Question: I have a list of datetime objects representing events log:
'''
[datetime.datetime(2014, 12, 16, 0, 18, 12),
datetime.datetime(2014, 12, 16, 0, 18, 27),
datetime.datetime(2014, 12, 16, 0, 18, 27),
datetime.datetime(2014, 12, 16, 0, 19, 9),
datetime.datetime(2014, 12, 16, 0, 19, 39),
datetime.datetime(2014, 12, 16, 0, 19, 49),
datetime.datetime(2014, 12, 16, 0, 20, 2),
datetime.datetime(2014, 12, 16, 0, 20, 19),
datetime.datetime(2014, 12, 16, 0, 20, 47),
...
datetime.datetime(2014, 12, 16, 6, 23, 43),
datetime.datetime(2014, 12, 16, 6, 25, 45)]
'''
How can I create plot with count of events per each second? E.g. value should be:
- - - -
I tried something like this:
'''
pd.Series([1 for _ in xrange(len(events_list))], index=events_list).plot()
'''
and this:
'''
df = pd.DataFrame({'ts': t, 'value': 1} for t in events_list)
df.pivot_table(index='ts', columns='value', aggfunc=len, fill_value=0).plot()
'''
and obviously I'm getting wrong result:

Can I ask to guide me through this?
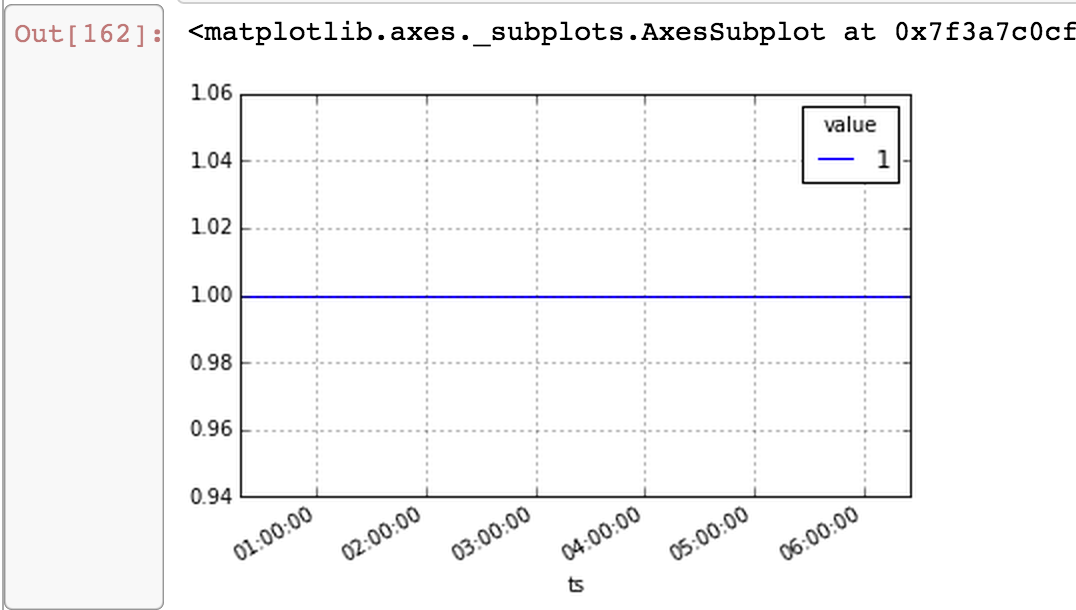
Answer: You may want to use 'value_counts' to count the number the instances of a particular time event and then resample the dataframe to fill na, like so,
'''
import pandas as pd
import datetime
events = [datetime.datetime(2014, 12, 16, 0, 18, 12),
datetime.datetime(2014, 12, 16, 0, 18, 27),
datetime.datetime(2014, 12, 16, 0, 18, 27),
datetime.datetime(2014, 12, 16, 0, 19, 9),
datetime.datetime(2014, 12, 16, 0, 19, 39),
datetime.datetime(2014, 12, 16, 0, 19, 49),
datetime.datetime(2014, 12, 16, 0, 20, 2),
datetime.datetime(2014, 12, 16, 0, 20, 19),
datetime.datetime(2014, 12, 16, 0, 20, 47),
datetime.datetime(2014, 12, 16, 6, 23, 43),
datetime.datetime(2014, 12, 16, 6, 25, 45)]
df = pd.DataFrame ({'ts' : events})
df2 = df.ts.value_counts()
df2 = df2.resample('s').fillna(0)
print (df2.head(30))
'''
This should yield,
'''
2014-12-16 00:18:12 1
2014-12-16 00:18:13 0
2014-12-16 00:18:14 0
2014-12-16 00:18:15 0
2014-12-16 00:18:16 0
2014-12-16 00:18:17 0
2014-12-16 00:18:18 0
2014-12-16 00:18:19 0
2014-12-16 00:18:20 0
2014-12-16 00:18:21 0
2014-12-16 00:18:22 0
2014-12-16 00:18:23 0
2014-12-16 00:18:24 0
2014-12-16 00:18:25 0
2014-12-16 00:18:26 0
2014-12-16 00:18:27 2
2014-12-16 00:18:28 0
2014-12-16 00:18:29 0
2014-12-16 00:18:30 0
2014-12-16 00:18:31 0
2014-12-16 00:18:32 0
2014-12-16 00:18:33 0
2014-12-16 00:18:34 0
2014-12-16 00:18:35 0
2014-12-16 00:18:36 0
2014-12-16 00:18:37 0
2014-12-16 00:18:38 0
2014-12-16 00:18:39 0
2014-12-16 00:18:40 0
2014-12-16 00:18:41 0
Freq: S, dtype: float64
'''